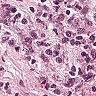
Metastatic tissue present: yes